Question: 'decimal'<URL>
I have some questions :
in <URL> they say something very simple :
'1.5 x 10^2' has '2' significant figures
'1.50 x 10^2' has '3' significant figures.
'1.500 x 10^2' has '4' significant figures etc...
ok...we get the idea.
'''
sign * mantissa / 10^exponent
'''
> As usual, the sign is just a single bit, but there are 96 bits of
mantissa and 5 bits of exponent
'''
^ _ ^^^^^^^^^^^^^^^^^^^^^^^^^^^^^^^^^^^^^^^^^^___ ^^^^^
1 _ 96 5
'''
ok
so max val = '2^96-1 = 79228162514264337593543950335' which is : '7.9228162514264*10^28'
notice :
'7.9228162514264*10^28' has significant figures (according to examples above)
now the part with the 5 bit in exponent is irrelevant because its in the - so i need the min val which is 2^0
msdn say :  '28-29 significant digits'
but according to my sample ('1.500 x 10^2''4') they have significant figures which is '7.9' ( 7 and 9).
if msdn would have written :
'''
+-79228162514264337593543950335 x 10^0
'''
i would understand this , since all significant digits are .
how will decimal representation ( mantiss && exponent) will be displayed for the value 0.5 ?
'2^32-1 --> 31'
thanks guys.
1+96+5 = 102 bits.
msdn says :
> The decimal keyword denotes a 128-bit data type.
'''
128-102 = 26
'''
could understnad from article why there isnt a usage to those 26 bits
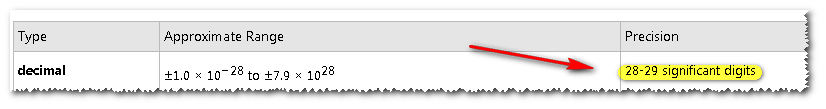
Answer: They've given the to just two significant digits, but specified the separately. That's why the range is listed as "approximate range".
The 'decimal' representation of 0.5 would be a mantissa of 5 and an exponent of 1 (which is treated in the inverse sense to normal, i.e. it's -1).